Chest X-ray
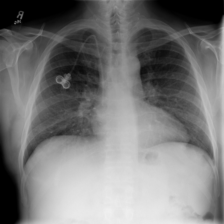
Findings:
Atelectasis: negative
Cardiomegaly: negative
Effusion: negative
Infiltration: negative
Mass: negative
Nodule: negative
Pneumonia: negative
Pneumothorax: negative
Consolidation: positive
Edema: negative
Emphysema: negative
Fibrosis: negative
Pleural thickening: negative
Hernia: negative